Field crop: maize
Growth stage: 2
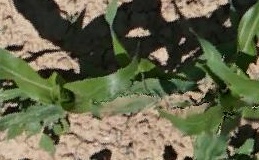
Species: maize